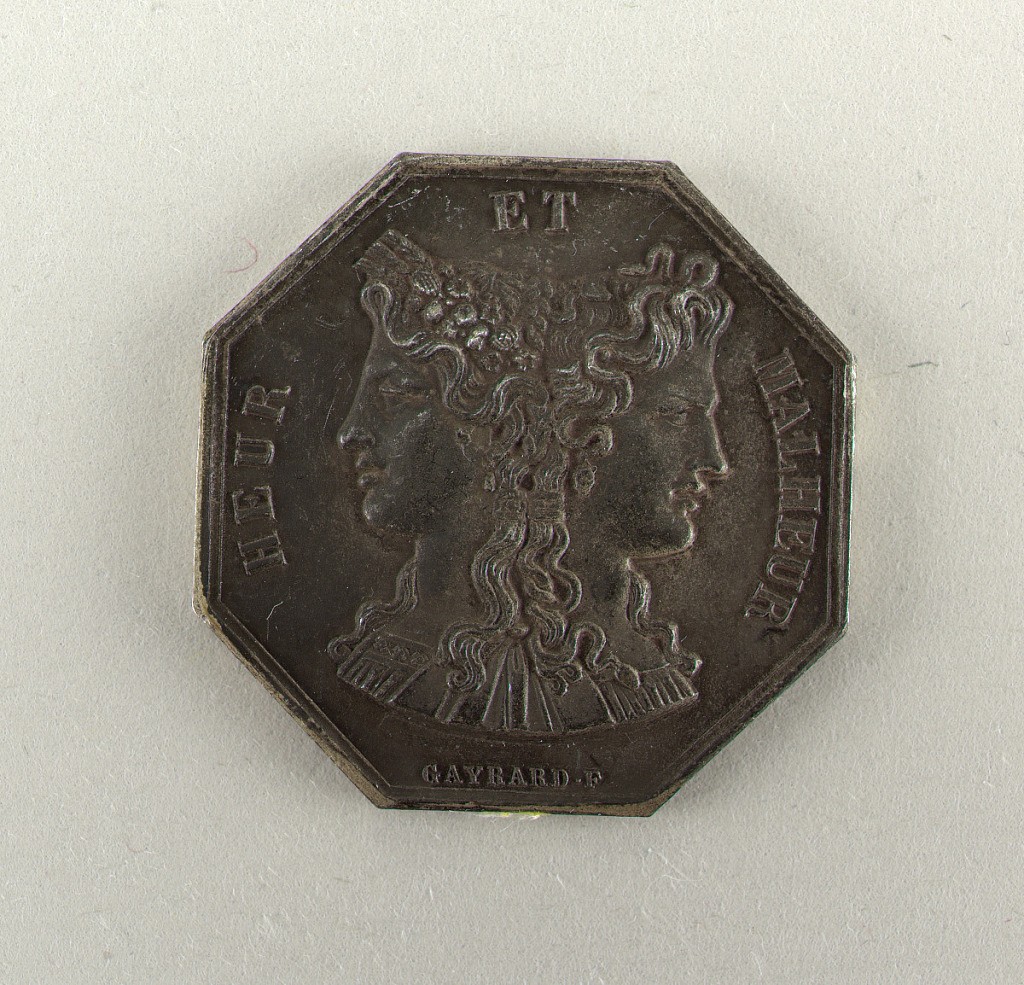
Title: Heur et Malheur (Happiness and Woe)
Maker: Raymond Gayrard, French, 1777 - 1858
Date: early 19th century
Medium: Cast silver
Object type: Token
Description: Octagonal gambling token. Obverse shows the double bust of young Janus. Inscription: HEUR ET MALHEUR (happiness and woe) / GAYRARD-F. Reverse: Standing Cupid.